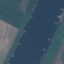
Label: River